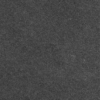
Label: dusty